Question: Is there anyway to place imgs in position like this without absolute position in css ?
like i want 4 imgs to be in position like a circle check the img link

or if it was by absolute can it fix to any screen resolution ?
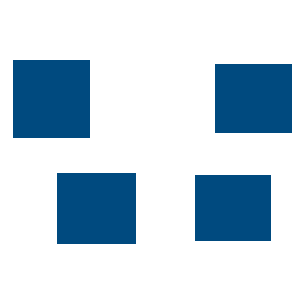
Answer: You can use percentage to define the location and size of your DIVs. Something like the below for CSS:
'''
.images{
position: absolute;
height: 10%;
width: 10%;
border: 1px solid blue;
}
#image_one{
top: 5%;
left: 10%;
}
#image_two{
top: 20%;
left: 30%;
}
#image_three{
top: 10%;
left: 60%;
}
#image_four{
top: 15%;
left: 80%;
}
'''
Working example on <URL>